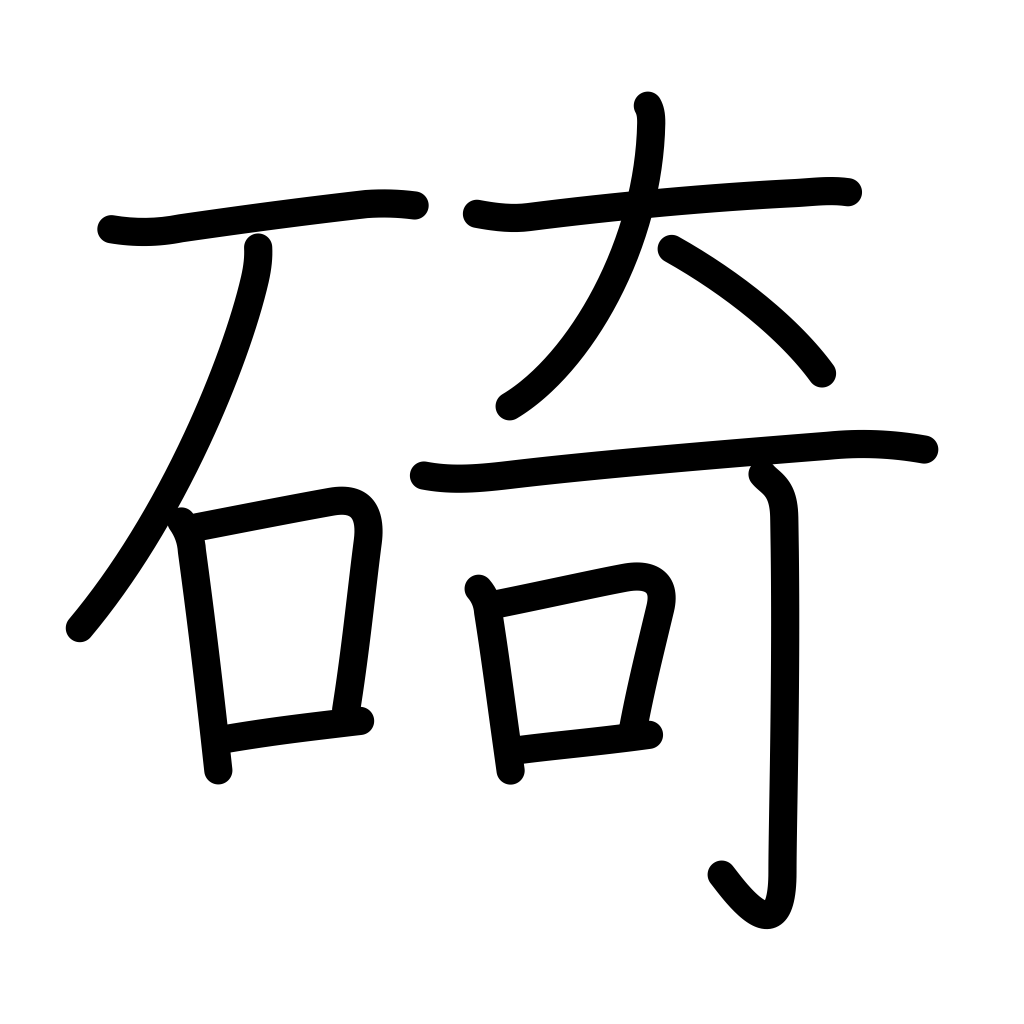
Meaning: cape, spit, promontory